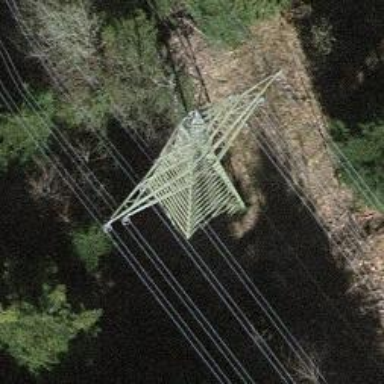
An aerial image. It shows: Lattice structure tower used for power transmission.